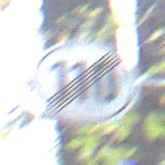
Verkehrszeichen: EndeGeschwindigkeit110
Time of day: SunriseSunset
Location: Outdoor (Nature)
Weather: NotSpecified
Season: Autumn
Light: Natural